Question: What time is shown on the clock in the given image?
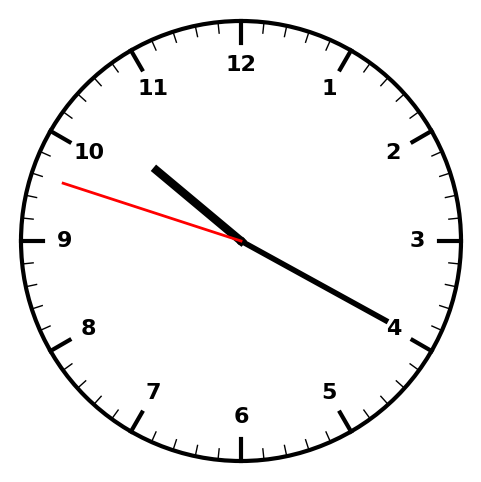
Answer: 10:19:48